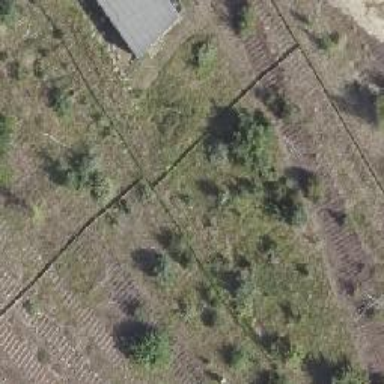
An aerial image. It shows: Abandoned railway.